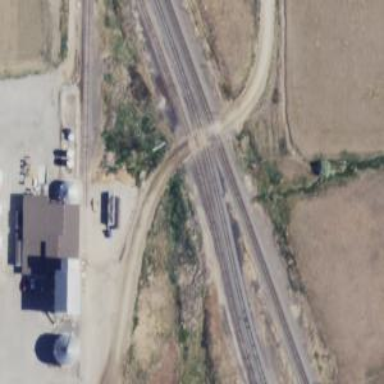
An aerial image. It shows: Level crossing along the railway.